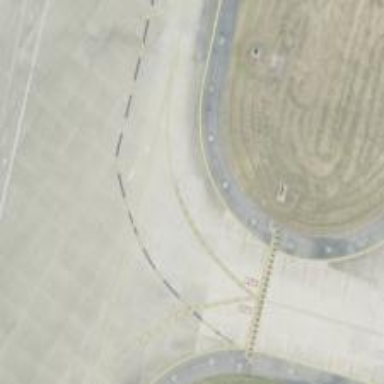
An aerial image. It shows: View of taxiway at the airport.